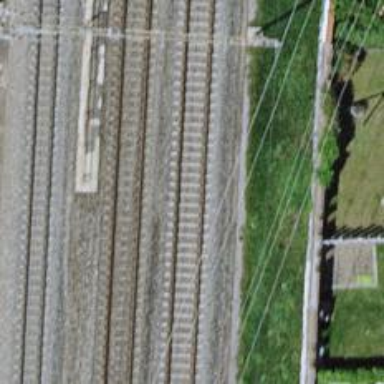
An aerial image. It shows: Bridge over electrified railway with contact lines.